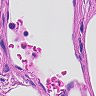
Metastatic tissue present: no